Interaction volume radius: 10 \u00c5
Interaction volume height: 10 \u00c5
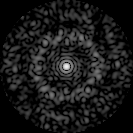
Disorder parameter: 0.8495